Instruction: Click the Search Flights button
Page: home
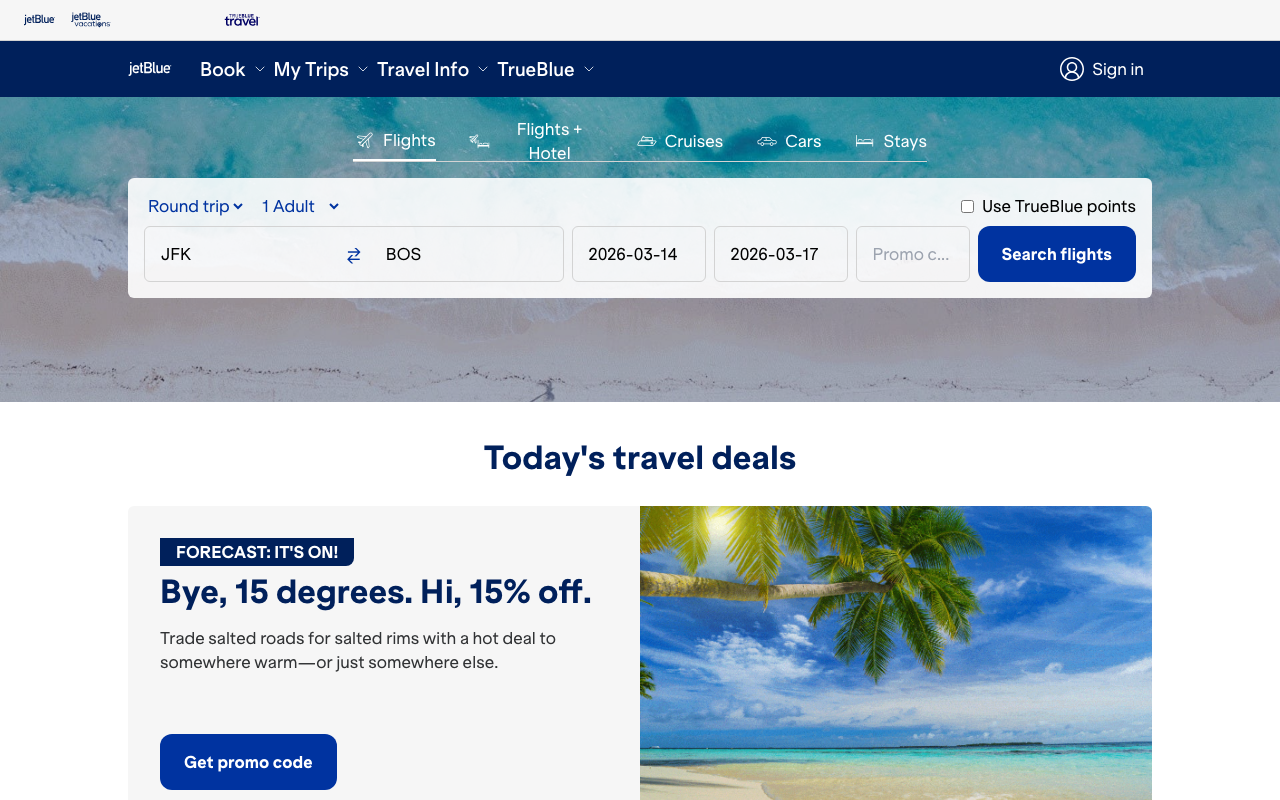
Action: click